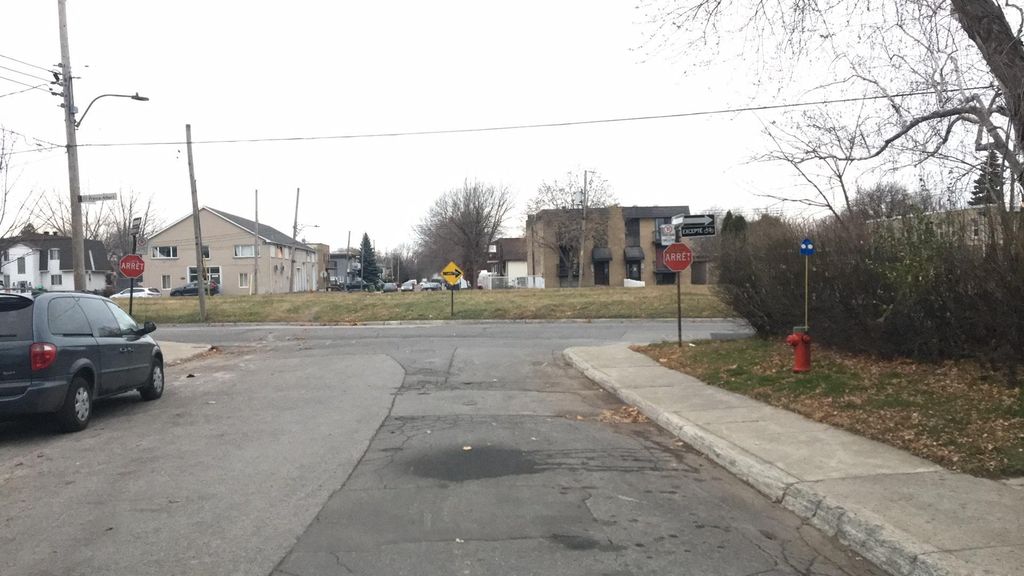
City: montreal